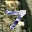
Label: 7